Field crop: tomato
Growth stage: 2
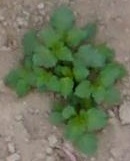
Species: solanum